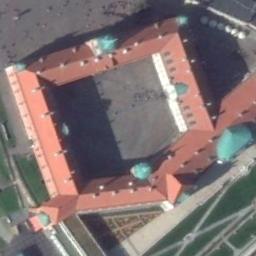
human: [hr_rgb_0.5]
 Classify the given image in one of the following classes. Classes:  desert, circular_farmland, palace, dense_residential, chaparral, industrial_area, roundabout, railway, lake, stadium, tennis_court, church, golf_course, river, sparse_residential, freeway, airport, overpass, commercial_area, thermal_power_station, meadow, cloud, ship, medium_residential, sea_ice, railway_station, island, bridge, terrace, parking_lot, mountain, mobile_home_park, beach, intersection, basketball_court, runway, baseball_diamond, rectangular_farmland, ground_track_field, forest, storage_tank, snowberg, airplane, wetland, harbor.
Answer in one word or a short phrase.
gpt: palace